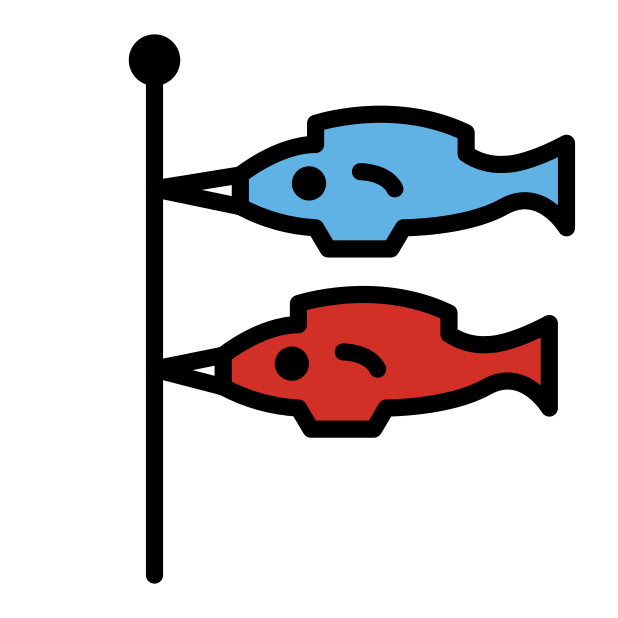
carp streamer